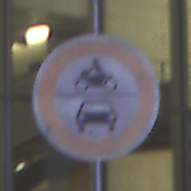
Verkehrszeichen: VerbotKraftfahrzeuge
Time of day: Night
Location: Outdoor (Urban)
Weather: PartlyCloudy
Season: NotSpecified
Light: Artificial